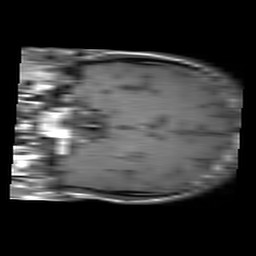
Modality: T1w
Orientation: coronal
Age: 68
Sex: male
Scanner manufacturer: philips
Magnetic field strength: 3 T
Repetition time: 0.4892 s
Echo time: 0.01 s